Question: I'm having problem showing SVG logo image for my website project:
I can see slight thin dark line around the edge(border) of the vector object.
It seems to be prevalent around curves.
There's no border, at least when it's created on Illustrator,
nor any other dark-colored object hidden beneath.
As far as I have tested, it seems to be fine on Firefox, Safari, IE11,
but not for Chrome(v43) and Android-Stock-Browser(v4.2).
> edit:
I made a sample here.
It has 'S' shaped orange object on square background object with the exact same color. No object here has border.
This is made on Illustrator CS3, and I created SVG file with the same, as how it originally was done for my project.
Here's screenshot comparison:

And fiddle:
<URL>
Here's the code of SVG file that used in this example:
'''
<?xml version="1.0" encoding="iso-8859-1"?>
<!-- Generator: Adobe Illustrator 13.0.0, SVG Export Plug-In . SVG Version: 6.00 Build 14948) -->
<!DOCTYPE svg PUBLIC "-//W3C//DTD SVG 1.1//EN" "http://www.w3.org/Graphics/SVG/1.1/DTD/svg11.dtd">
<svg version="1.1" id="Layer_1" xmlns="http://www.w3.org/2000/svg" xmlns:xlink="http://www.w3.org/1999/xlink" x="0px" y="0px"
width="100px" height="100px" viewBox="0 0 100 100" style="enable-background:new 0 0 100 100;" xml:space="preserve">
<g id="Layer_copy">
<rect x="-30.987" y="-30.357" style="fill:#EF8200;stroke:#EF8200;stroke-width:0.2;" width="156.636" height="156.634"/>
<g>
<path style="fill:#EF8200;stroke:#EF8200;stroke-width:0.2;" d="M70.966,51.515c1.779,1.968,3.086,4.138,3.934,6.476
c0.854,2.356,1.277,5.081,1.277,8.194c0,7.416-2.74,13.531-8.225,18.345c-5.482,4.812-12.287,7.218-20.413,7.218
c-3.745,0-7.49-0.587-11.239-1.748c-3.747-1.164-6.98-2.575-9.703-4.227l-2.544,4.314h-4.735l-0.832-28.755h4.795
c0.982,3.548,2.134,6.755,3.454,9.612c1.327,2.861,3.067,5.539,5.24,8.019c2.048,2.333,4.449,4.18,7.19,5.562
c2.737,1.385,5.924,2.075,9.552,2.075c2.726,0,5.099-0.363,7.132-1.069c2.031-0.71,3.674-1.72,4.936-3.023
c1.266-1.302,2.203-2.83,2.814-4.599c0.605-1.755,0.912-3.781,0.912-6.064c0-3.356-0.945-6.488-2.838-9.396
c-1.895-2.9-4.721-5.099-8.463-6.603c-2.561-1.023-5.502-2.151-8.816-3.393c-3.315-1.238-6.173-2.407-8.577-3.504
c-4.736-2.127-8.412-4.915-11.037-8.368c-2.621-3.454-3.935-7.958-3.935-13.514c0-3.195,0.652-6.169,1.954-8.935
c1.298-2.756,3.155-5.228,5.559-7.392c2.283-2.052,4.988-3.663,8.106-4.82c3.115-1.167,6.367-1.748,9.758-1.748
c3.865,0,7.328,0.592,10.387,1.778c3.055,1.18,5.85,2.565,8.365,4.138l2.432-4.022h4.729l0.473,27.869h-4.785
c-0.867-3.198-1.844-6.255-2.934-9.172c-1.082-2.916-2.496-5.56-4.227-7.927c-1.697-2.288-3.768-4.115-6.219-5.475
c-2.441-1.358-5.437-2.04-8.987-2.04c-3.748,0-6.941,1.203-9.585,3.609c-2.645,2.408-3.971,5.347-3.971,8.815
c0,3.633,0.856,6.635,2.552,9.024c1.692,2.387,4.156,4.352,7.396,5.886c2.877,1.38,5.706,2.578,8.495,3.58
c2.776,1.004,5.469,2.081,8.071,3.229c2.365,1.022,4.645,2.187,6.834,3.487C67.448,48.261,69.354,49.776,70.966,51.515z"/>
</g>
</g>
</svg>
'''
So it supporsed to look like just an orange square, but on Chrome, it shows the letter S with slight brownish bordering.
I have been searching for similar issue on web but I got no clue.
I'm guessing that it's generator (Illustrator CS3)'s problem??
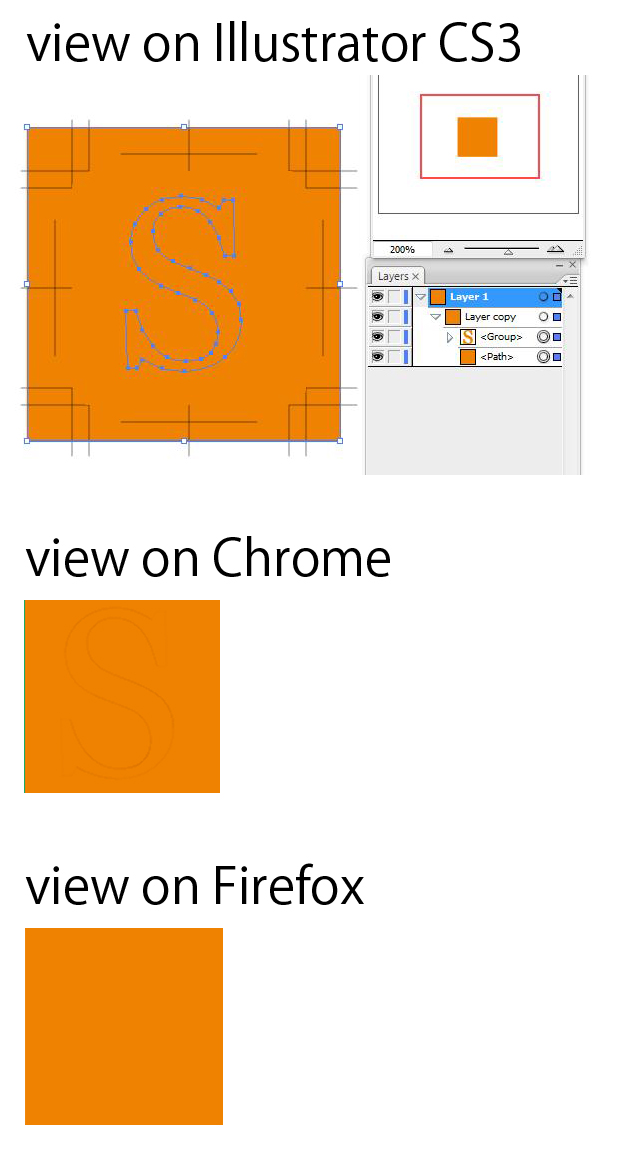
Answer: I found the solution, but I got much more semantic solution thanks to @PaulLeBeau in comment section, so I put this first.
Sample code: Before
'''
<path style="fill:#EF8200;stroke:#EF8200;stroke-width:0.2;" .. />
'''
'stroke:#EF8200;''stroke-width''0.2''none'
'''
<path style="fill:#EF8200;stroke-width:none;" .. />
'''
---
Or.. there were other solutions which I found by myself.
It doesn't look as good as the one above, but I'll lay it here just for the reference to say that it indeed does solve it.
'stroke-width''0.2''0'
'''
<path style="fill:#EF8200;stroke:#EF8200;stroke-width:0;" .. />
'''
'stroke:#EF8200;stroke-width:0.2;'
'''
<path style="fill:#EF8200;" .. />
'''
---
I do not understand why Illustrator adds width to the object that doesn't originally have stroke.
Maybe this is bug for the both Illustrator CS3 and Chrome/Browser?